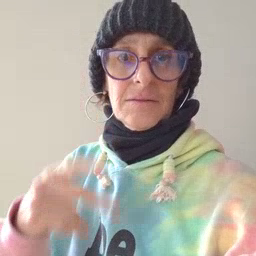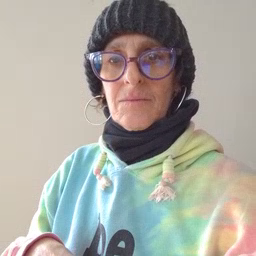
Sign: see